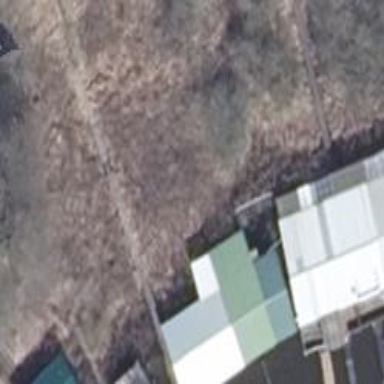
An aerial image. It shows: Boathouse building.